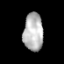
Tissue: prostate
Cell type: T cells
Senescence score: 0.3562
Nuclear area (px): 730
Mean DAPI intensity: 183.267